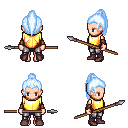
a pixel art fantasy rpg character, female body template, human, light skin, gold chest armor, metal pants, white cyan long topknot hairstyle, cloth bracers, maroon shoes, spear, four views (front, back, left, right), 2x2 character sprite sheet, small pixel art, hard edges, no anti-aliasing